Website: walmart
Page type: billing-address
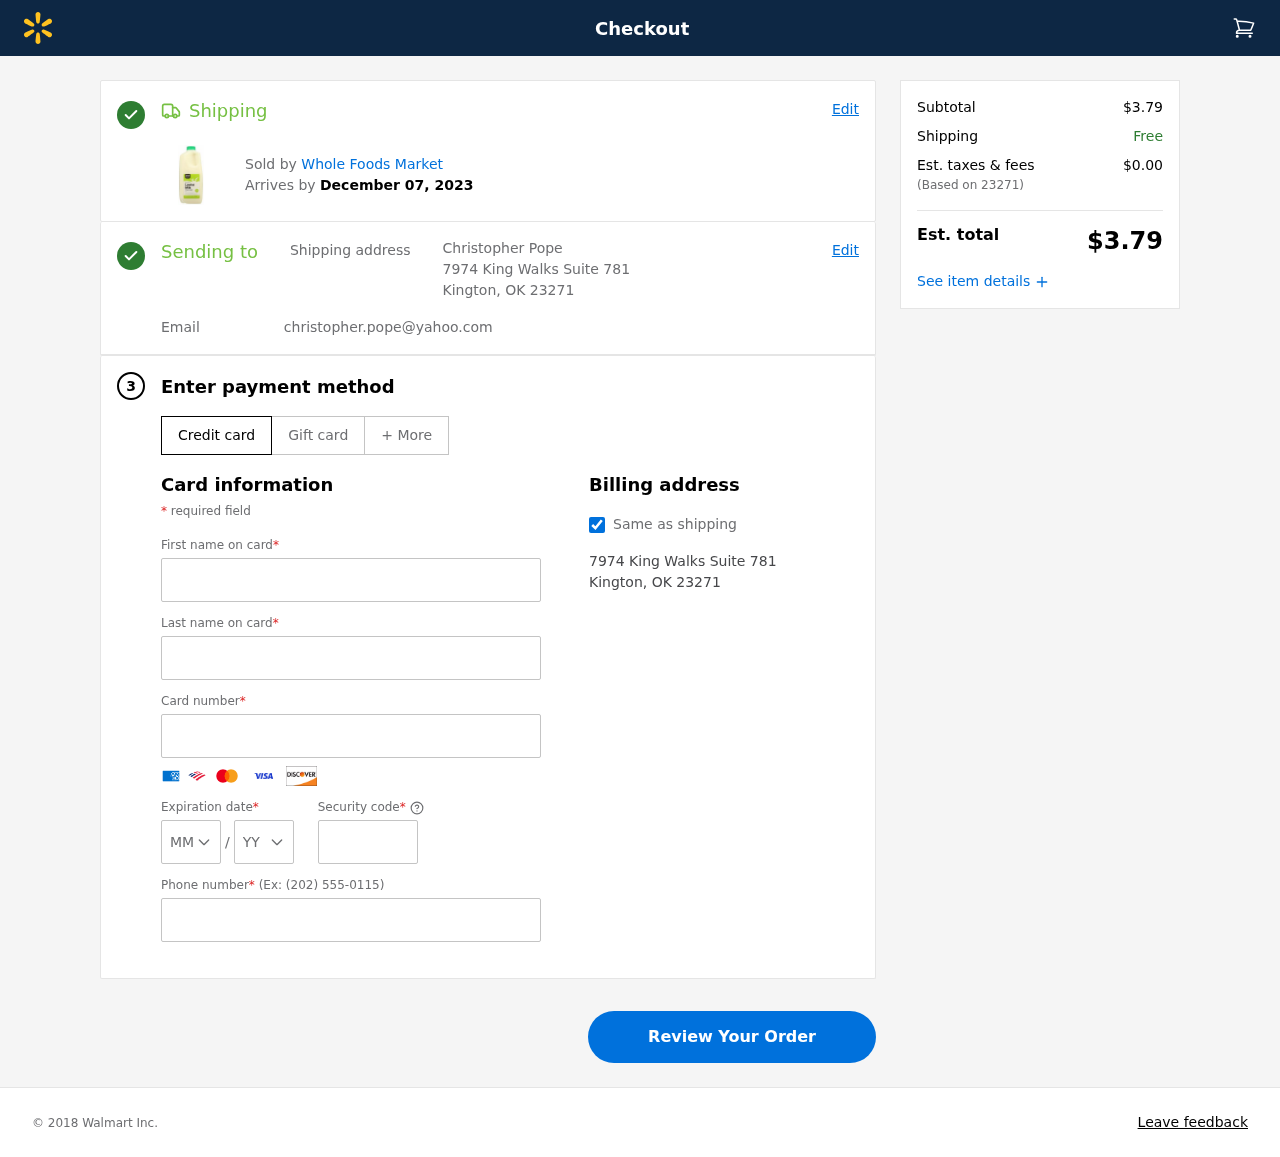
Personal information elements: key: PII_CARD_CVV
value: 7957
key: PII_CARD_EXPIRY_MONTH
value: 12
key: PII_CARD_EXPIRY_YEAR
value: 30
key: PII_CARD_NUMBER
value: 3493 3018 3893 537
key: PII_CITY_STATE_ZIP
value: Kington, OK 23271
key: PII_EMAIL
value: christopher.pope@yahoo.com
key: PII_FIRSTNAME
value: Christopher
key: PII_FULLNAME
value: Christopher Pope
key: PII_LASTNAME
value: Pope
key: PII_PHONE
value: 3446655489
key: PII_POSTCODE
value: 23271
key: PII_STREET
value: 7974 King Walks Suite 781
Product elements: key: PRODUCT1_BRAND
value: Whole Foods Market
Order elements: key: ORDER_DELIVERY_DATE
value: December 07, 2023
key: ORDER_SUBTOTAL
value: $3.79
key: ORDER_TAX
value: $0.00
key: ORDER_TOTAL
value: $3.79